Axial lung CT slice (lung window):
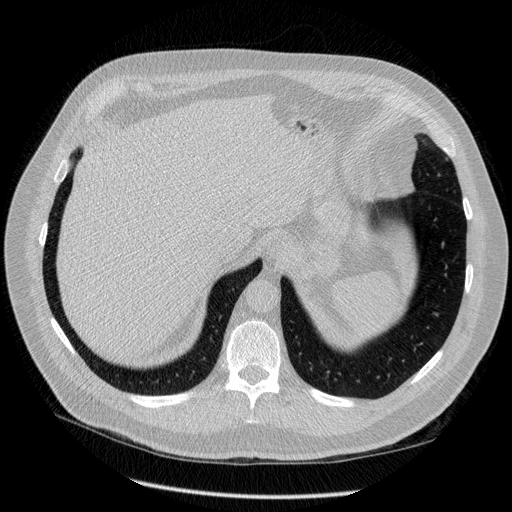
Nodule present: no